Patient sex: M
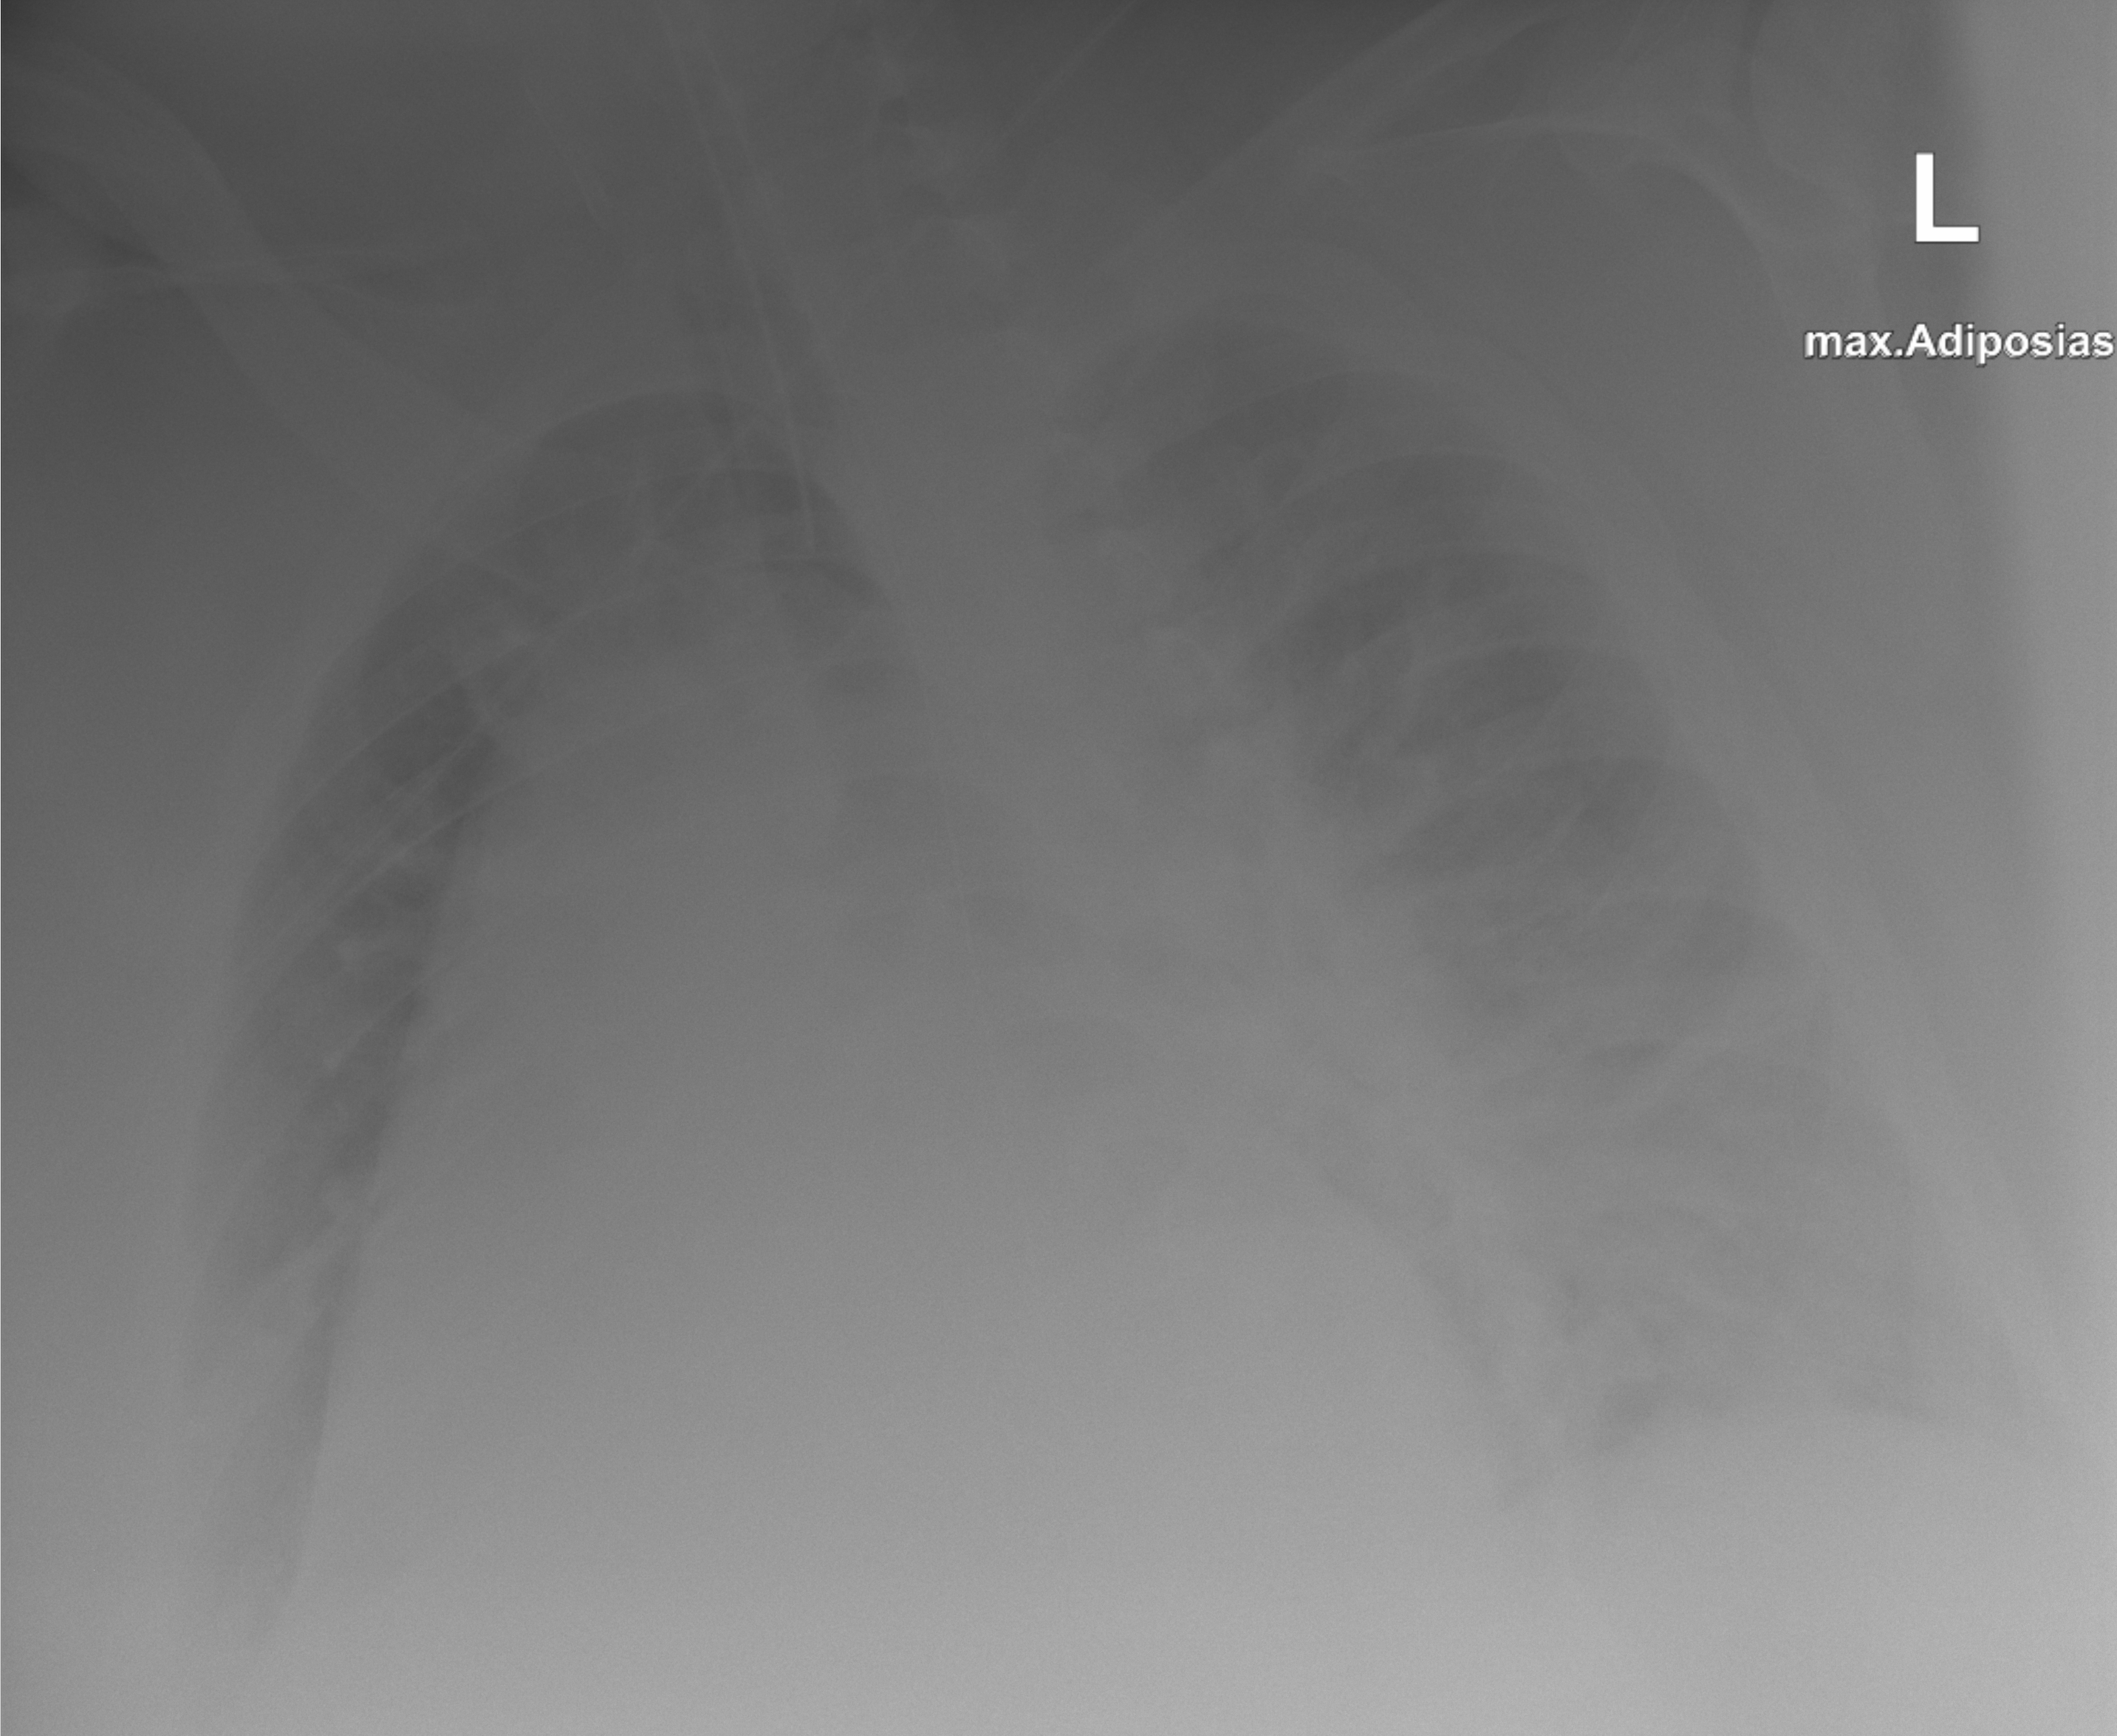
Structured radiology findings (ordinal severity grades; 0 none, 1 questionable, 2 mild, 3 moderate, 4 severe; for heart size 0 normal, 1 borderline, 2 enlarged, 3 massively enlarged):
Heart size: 3
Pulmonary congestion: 2
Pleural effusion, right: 1
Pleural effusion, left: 2
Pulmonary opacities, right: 0
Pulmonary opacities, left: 1
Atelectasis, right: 0
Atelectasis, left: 2